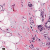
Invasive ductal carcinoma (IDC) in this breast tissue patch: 1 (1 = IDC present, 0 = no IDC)